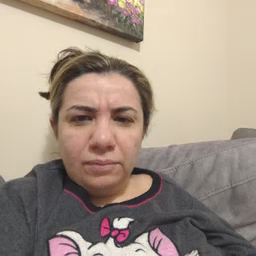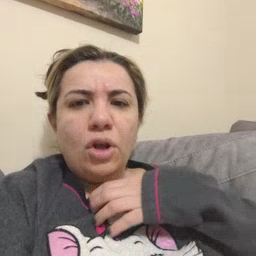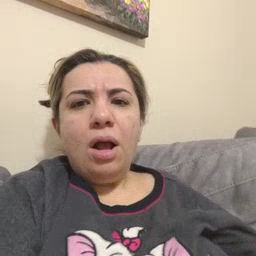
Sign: hungry